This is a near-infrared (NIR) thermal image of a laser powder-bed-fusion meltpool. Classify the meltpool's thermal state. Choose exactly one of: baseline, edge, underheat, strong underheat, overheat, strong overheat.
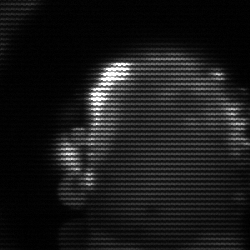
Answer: baseline